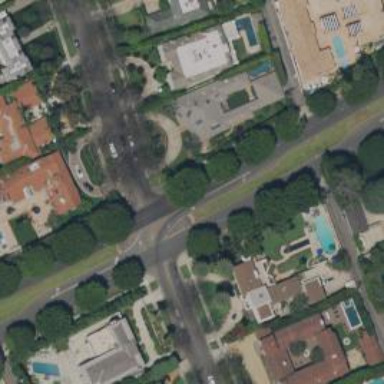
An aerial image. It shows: Secondary road surrounded by residential properties.